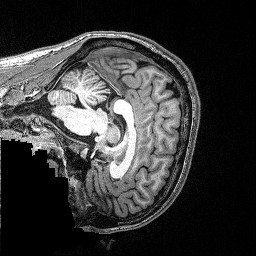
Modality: T1w
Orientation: sagittal
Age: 26
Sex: male
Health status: healthy
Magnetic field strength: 3 T
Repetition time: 2.53 s
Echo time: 0.00331 s